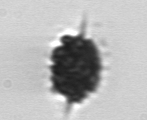
Label: Dictyocha